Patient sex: M
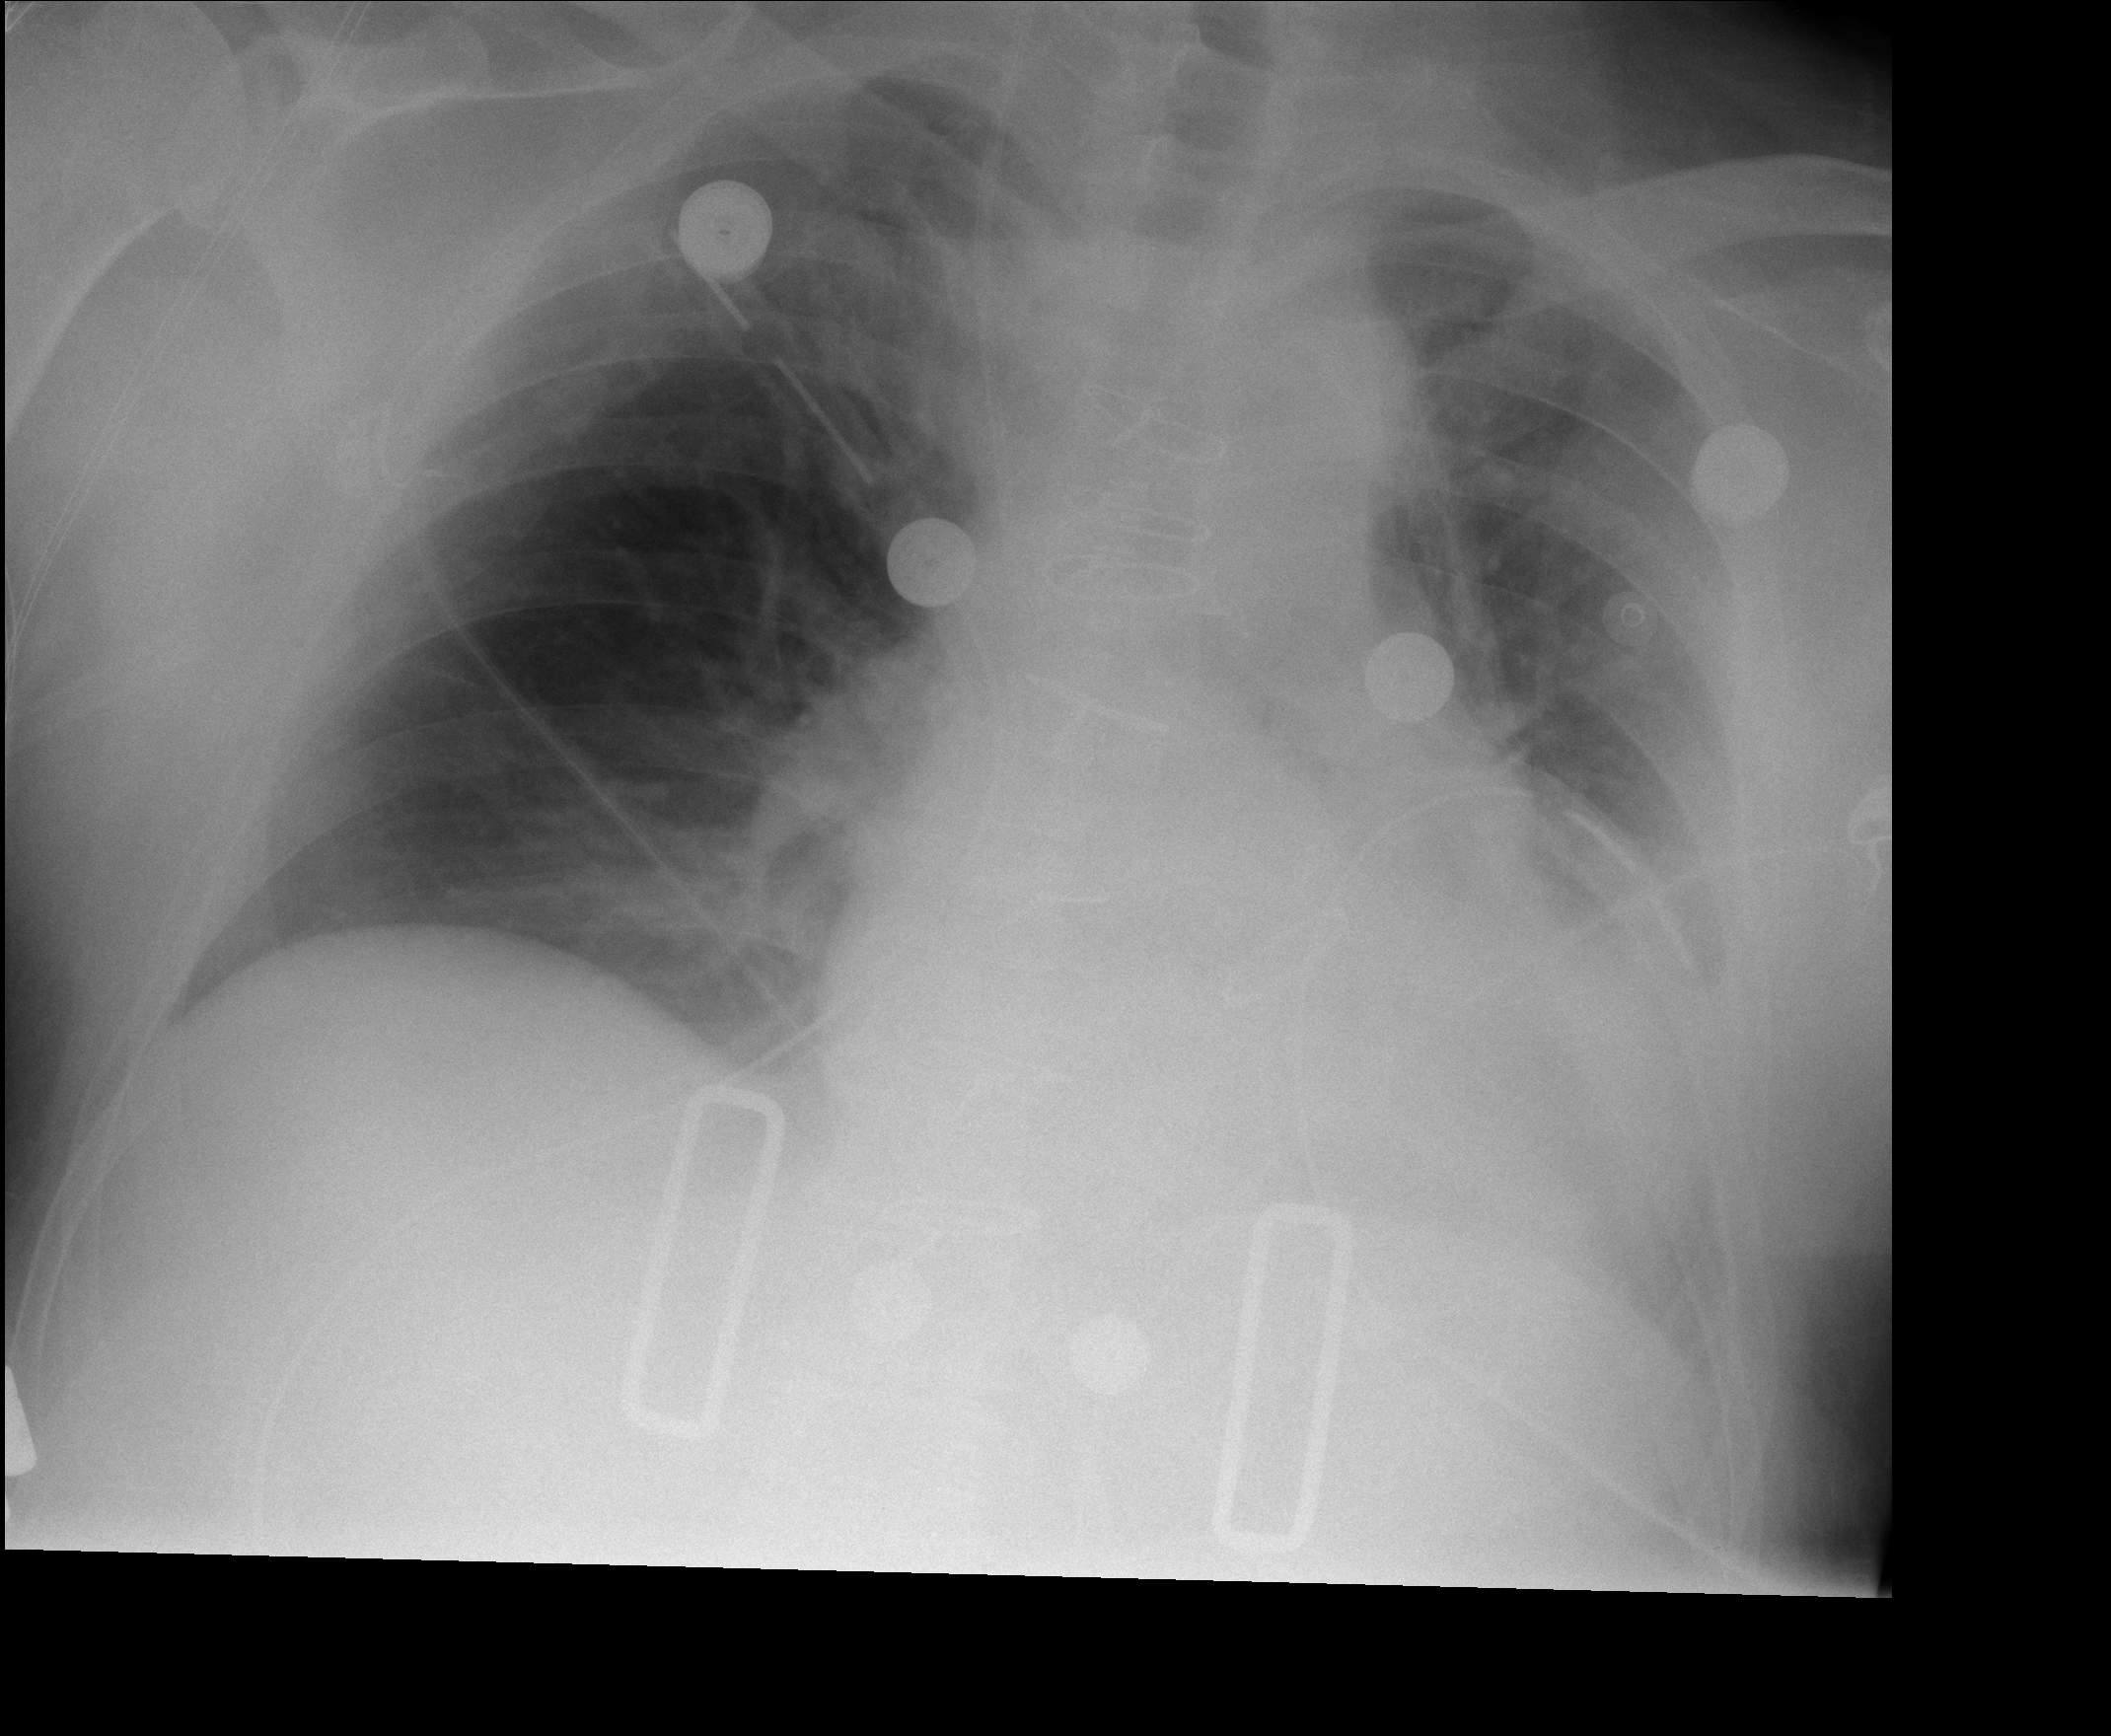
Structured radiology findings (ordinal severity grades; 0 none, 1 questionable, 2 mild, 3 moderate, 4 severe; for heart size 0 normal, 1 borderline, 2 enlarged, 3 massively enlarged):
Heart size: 2
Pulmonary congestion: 0
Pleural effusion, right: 0
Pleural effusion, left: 2
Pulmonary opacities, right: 0
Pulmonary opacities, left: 0
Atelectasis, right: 0
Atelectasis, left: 2